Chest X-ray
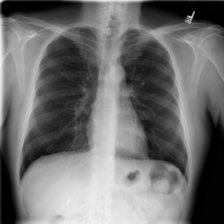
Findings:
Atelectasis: negative
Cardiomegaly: negative
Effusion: negative
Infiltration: negative
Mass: negative
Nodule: negative
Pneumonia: negative
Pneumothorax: negative
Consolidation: negative
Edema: negative
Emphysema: negative
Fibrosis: negative
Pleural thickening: negative
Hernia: negative